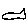
Label: fish